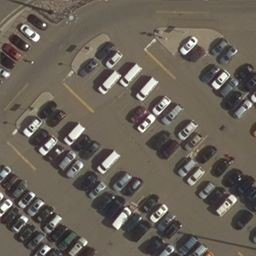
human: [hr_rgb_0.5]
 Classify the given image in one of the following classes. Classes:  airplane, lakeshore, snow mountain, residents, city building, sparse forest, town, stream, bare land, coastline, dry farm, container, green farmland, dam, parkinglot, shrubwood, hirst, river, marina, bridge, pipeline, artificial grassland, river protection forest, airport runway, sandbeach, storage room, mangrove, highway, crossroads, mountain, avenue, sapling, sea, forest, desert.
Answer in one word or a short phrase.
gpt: parkinglot